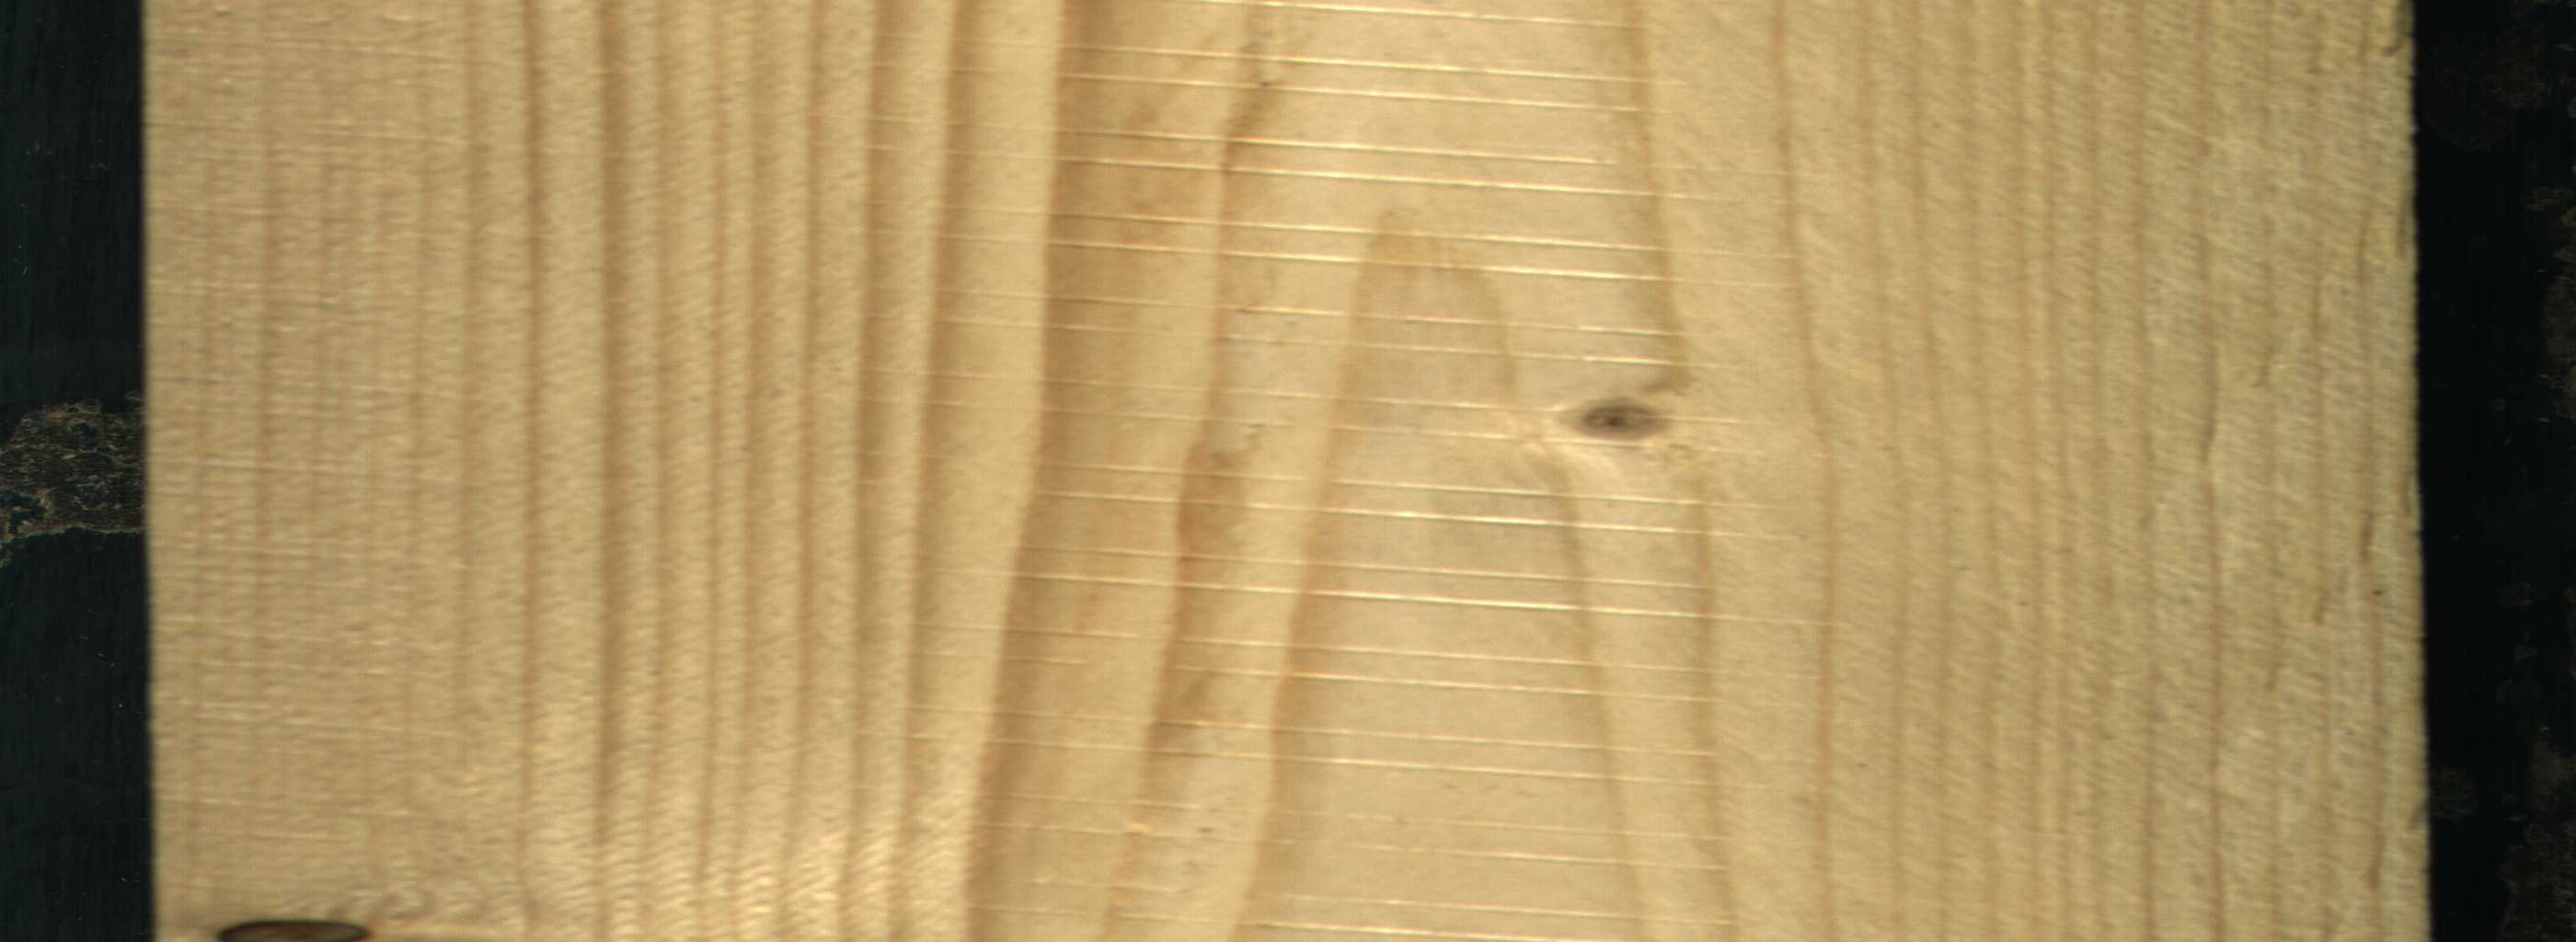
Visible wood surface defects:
Dead_Knot
Live_Knot